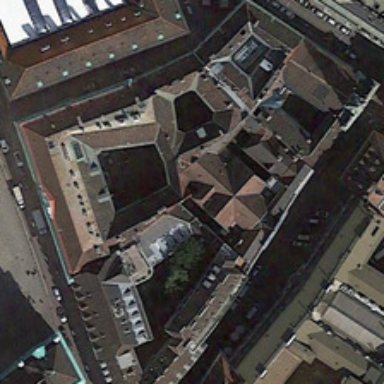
Several buildings are around a church .